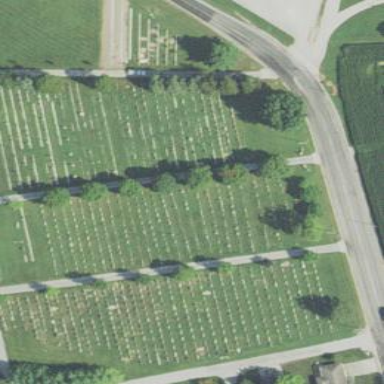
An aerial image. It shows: Cemetery.